Question: I'd like to know how to do something like this in CSS:
How is it possible to change the text color halfway through like that on an '<input>' tag ? I've done a View Source already, but it's hard to make sense of.
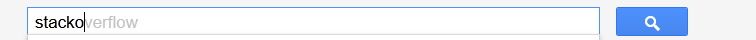
Answer: Google uses two divs which are absolutely positioned on top of the input box. The first div contains the word stackoverflow, and the text is styled in a light gray. The second dvi contains "stacko" and the text is black.
If you inspect the source, look for divs with class="gsfi".